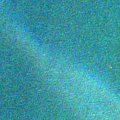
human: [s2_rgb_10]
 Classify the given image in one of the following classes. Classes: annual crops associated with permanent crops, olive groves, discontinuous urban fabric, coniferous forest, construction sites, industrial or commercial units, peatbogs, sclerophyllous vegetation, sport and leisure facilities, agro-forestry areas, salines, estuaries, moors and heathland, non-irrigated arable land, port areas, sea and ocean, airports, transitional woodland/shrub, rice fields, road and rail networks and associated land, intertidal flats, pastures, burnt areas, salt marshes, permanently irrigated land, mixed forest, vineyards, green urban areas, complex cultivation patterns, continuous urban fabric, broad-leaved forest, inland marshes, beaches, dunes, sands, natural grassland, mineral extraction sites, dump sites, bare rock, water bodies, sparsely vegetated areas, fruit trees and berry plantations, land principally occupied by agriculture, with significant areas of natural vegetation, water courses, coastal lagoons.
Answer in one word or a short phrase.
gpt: sea and ocean